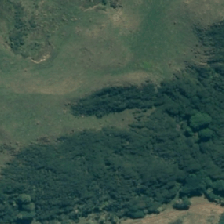
Land cover: grose_broom